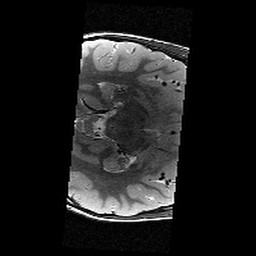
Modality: T2w
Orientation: axial
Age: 11
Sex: male
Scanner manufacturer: siemens
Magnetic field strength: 3 T
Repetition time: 9.23 s
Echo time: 0.067 s